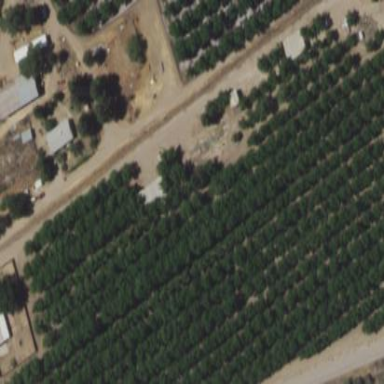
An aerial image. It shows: Orchard.